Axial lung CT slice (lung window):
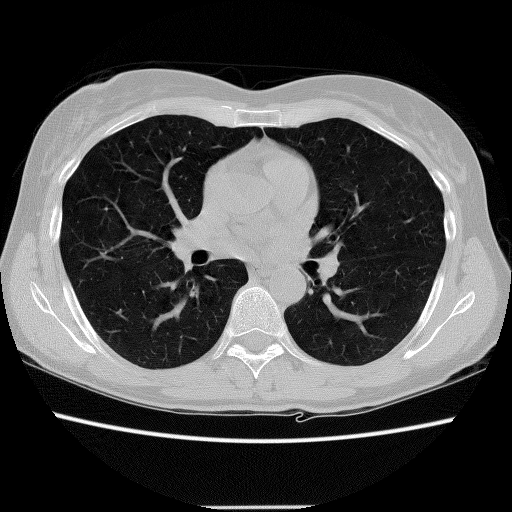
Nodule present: no